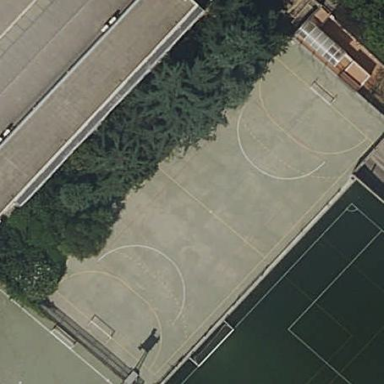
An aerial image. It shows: Handball pitch for leisure and sports activities.